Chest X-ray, PA view. Patient: 50 years old, sex F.
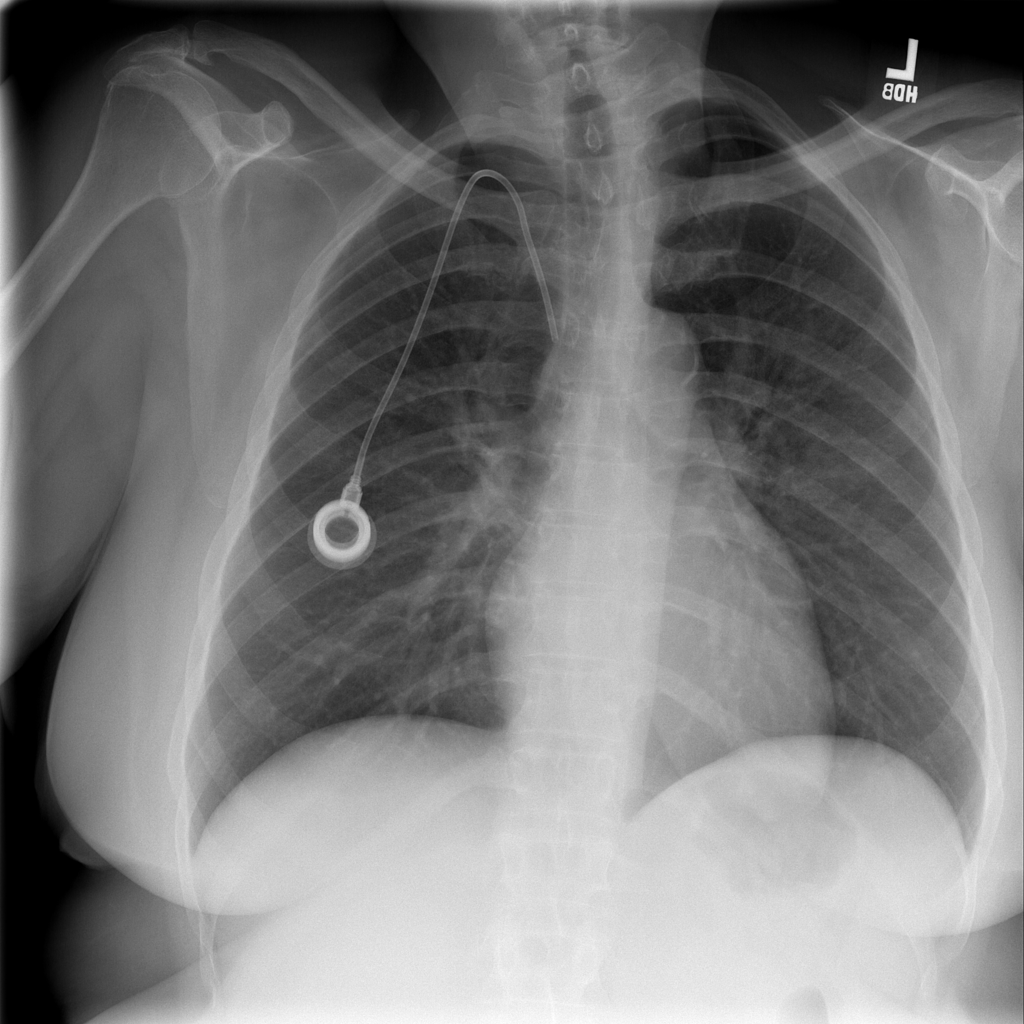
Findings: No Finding